You are looking at the unprocessed time series of a bearing vibration snapshot. Determine the bearing's health state. Answer with exactly one of: normal, inner_race, outer_race, ball.
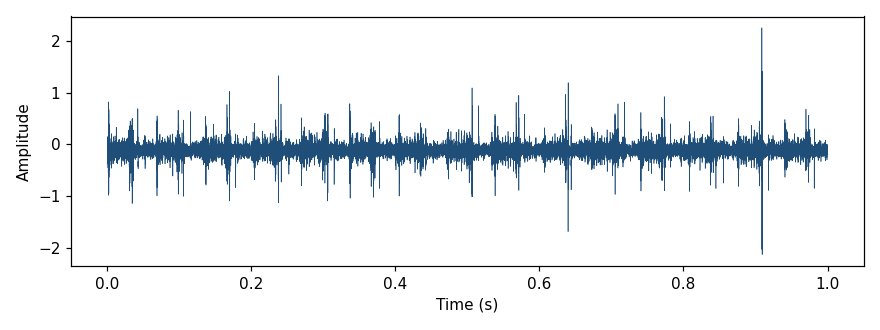
Answer: ball